Question: I am developing a Word 2013 Document add-in project in VS 2013 and want a method to be called when the document opens.
Through Word 2010, there was a ThisDocument.Open() event, but it seems this has now been replaced with

Background:
I am looking to develop a Word 2013 add-in and as it has been a long time since I have developed an Office application, I was attempting to find a "Getting Started" type document. Unfortunately, Office 2003 is the most recent one I could find and it seems as though this is not very helpful.
<URL>
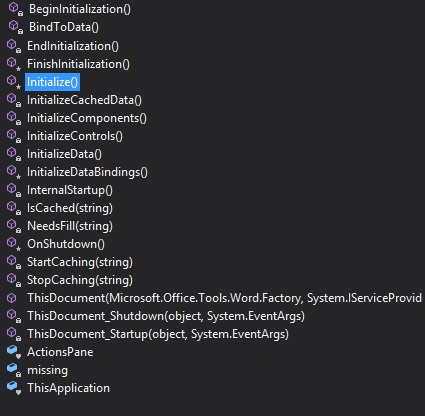
Answer: In the ThisDocument.Designer.cs file, add your function calls to the InitializeData() method like so:
'''
[global::System.Diagnostics.DebuggerNonUserCodeAttribute()] [global::System.CodeDom.Compiler.GeneratedCodeAttribute("Microsoft.VisualStudio.Tools.Office.ProgrammingModel.dll", "12.0.0.0")] [global::System.ComponentModel.EditorBrowsableAttribute(global::System.ComponentModel.EditorBrowsableState.Never)]
private void InitializeData() {
this.CreateHeader();
this.RetrieveSuppliers();
}
'''
The example walk through in the link should be like this for the new Interop interface:
'''
private void CreateHeader()
{
Word.Range rng;
Object editorID = new Object();
Object start = 0;
Object end = 0;
rng = this.Range(ref start, ref end);
editorID = Word.WdEditorType.wdEditorCurrent;
//Setup tab locations
Single[] tabStops = new Single[] { 4, 6 };
// this.Range(object start, object end).Delete(ref unit, ref count);
this.SelectAllEditableRanges(ref editorID);
this.Sections[1].PageSetup.
Orientation = Word.WdOrientation.wdOrientLandscape;
rng.InsertBefore("Supplier Phone List");
rng.Font.Name = "Verdana";
rng.Font.Size = 16;
rng.InsertParagraphAfter();
rng.InsertParagraphAfter();
// Create a new range at the insertion point.
rng.SetRange(rng.End, rng.End);
Word.ParagraphFormat fmt = rng.ParagraphFormat;
// Set up the tabs for the column headers.
Object alignment = Word.WdTabAlignment.wdAlignTabLeft;
Object leader = Word.WdTabLeader.wdTabLeaderSpaces;
fmt.TabStops.ClearAll();
fmt.TabStops.Add(ThisApplication.InchesToPoints(tabStops[0]),
ref alignment, ref leader);
alignment = Word.WdTabAlignment.wdAlignTabLeft;
leader = Word.WdTabLeader.wdTabLeaderSpaces;
fmt.TabStops.Add(ThisApplication.InchesToPoints(tabStops[1]),
ref alignment, ref leader);
// Insert the column header text and formatting.
rng.Text = "Company Name Contact Phone Number";
rng.Font.Name = "Verdana";
rng.Font.Size = 10;
rng.Font.Bold = System.Convert.ToInt32(true);
rng.Font.Underline = Word.WdUnderline.wdUnderlineSingle;
// Create a new range at the insertion point.
rng.InsertParagraphAfter();
rng.SetRange(rng.End, rng.End);
fmt = rng.ParagraphFormat;
// Set up the tabs for the columns.
fmt.TabStops.ClearAll();
alignment = Word.WdTabAlignment.wdAlignTabLeft;
leader = Word.WdTabLeader.wdTabLeaderDots;
fmt.TabStops.Add(ThisApplication.InchesToPoints(tabStops[0]),
ref alignment, ref leader);
fmt.TabStops.Add(ThisApplication.InchesToPoints(tabStops[1]),
ref alignment, ref leader);
// Insert a bookmark to use for the inserted data.
Object range = rng;
this.Bookmarks.Add("Data", ref range);
rng.InsertParagraphAfter();
}
private void RetrieveSuppliers()
{
SqlConnection cnn;
SqlCommand cmd;
SqlDataReader dr = null;
Word.Range rng;
System.IO.StringWriter sw = new System.IO.StringWriter();
// Set up the command text:
string strSQL =
"SELECT CompanyName, ContactName, Phone " +
"FROM Suppliers ORDER BY CompanyName";
try
{
// Create the connection:
cnn = new SqlConnection(
"Data Source=(local);Database=Northwind;" +
"Integrated Security=true");
cnn.Open();
// Create the command and retrieve the data reader:
cmd = new SqlCommand(strSQL, cnn);
dr = cmd.ExecuteReader(CommandBehavior.CloseConnection);
// Loop through the data, creating tab-delimited output:
while (dr.Read())
{
sw.WriteLine("{0} {1} {2}",
dr[0], dr[1], dr[2]);
}
// Work with the previously created bookmark:
Object item = "Data";
Word.Bookmark bmk =
(Word.Bookmark)this.Bookmarks.get_Item(ref item);
rng = bmk.Range;
rng.Text = sw.ToString();
rng.Font.Name = "Verdana";
rng.Font.Size = 10;
}
catch (Exception ex)
{
MessageBox.Show(ex.Message, this.Name);
}
finally
{
if (dr != null)
{
dr.Close();
}
}
}
'''
This code can be added to the ThisDocument partial class file